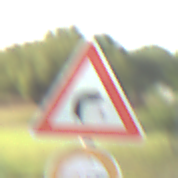
Verkehrszeichen: KurveRechts
Zusatzzeichen unten: Ueberholverbot
Umgebung: Outdoor, Nature
Tageszeit: MorningAfternoon
Wetter: PartlyCloudy
Licht: Natural
Jahreszeit: NotSpecified
Kontrast: HighContrast